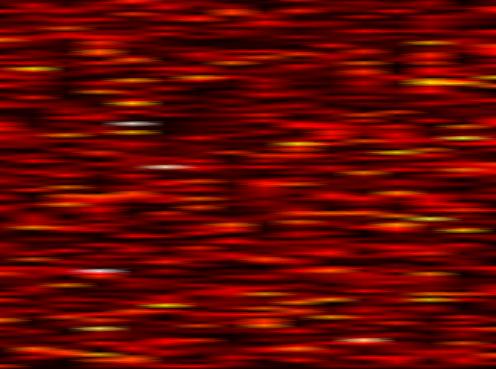
Label: UFMC